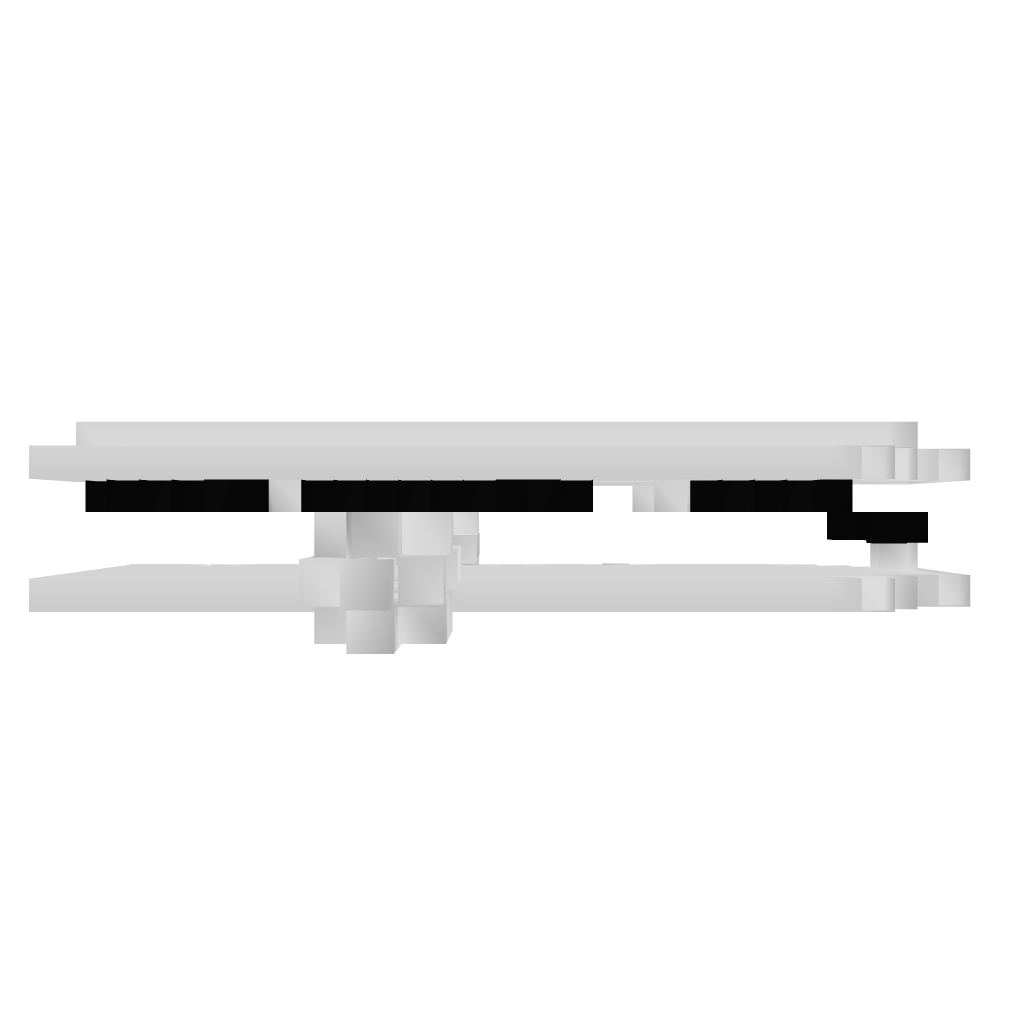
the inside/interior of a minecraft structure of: Plane